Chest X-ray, PA view. Patient: 64 years old, sex F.
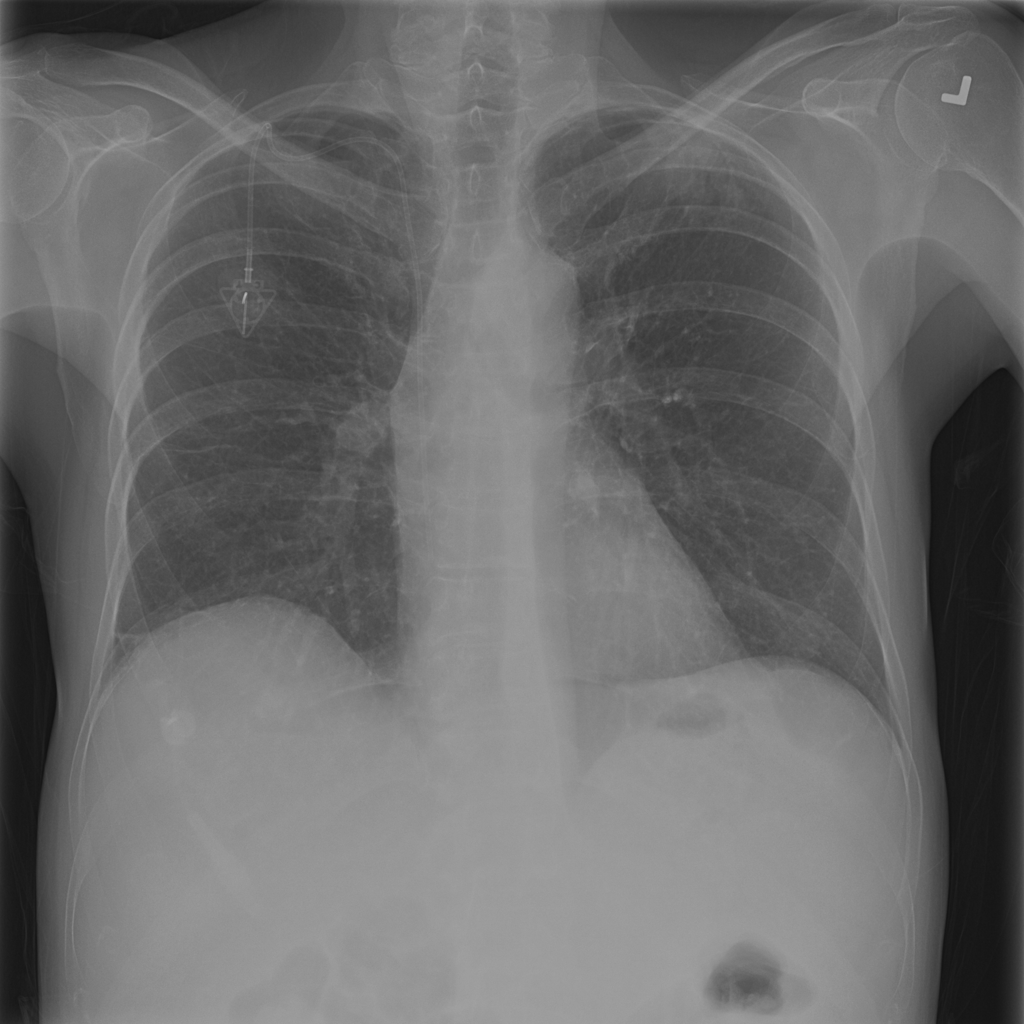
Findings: Atelectasis